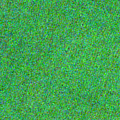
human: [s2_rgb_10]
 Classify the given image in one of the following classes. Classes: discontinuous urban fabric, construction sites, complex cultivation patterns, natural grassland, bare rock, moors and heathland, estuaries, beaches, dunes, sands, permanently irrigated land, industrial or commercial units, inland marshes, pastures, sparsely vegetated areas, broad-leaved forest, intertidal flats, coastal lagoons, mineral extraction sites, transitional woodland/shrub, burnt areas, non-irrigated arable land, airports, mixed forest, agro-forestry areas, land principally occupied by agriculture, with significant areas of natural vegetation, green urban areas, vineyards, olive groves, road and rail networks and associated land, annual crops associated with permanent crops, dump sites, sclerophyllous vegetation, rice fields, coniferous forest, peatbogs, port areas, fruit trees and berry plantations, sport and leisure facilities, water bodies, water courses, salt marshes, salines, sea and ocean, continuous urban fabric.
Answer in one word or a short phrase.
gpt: sea and ocean